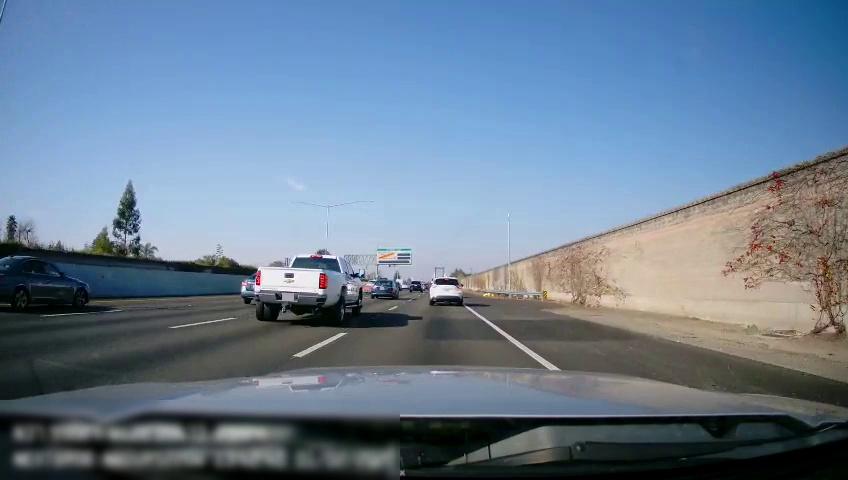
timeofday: Day
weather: Sunny
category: Drivable Space
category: Vehicles | Car
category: Vehicles | Truck
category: Vehicles | SUV
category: Vehicles | Car
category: Vehicles | SUV
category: Vehicles | Car
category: Vehicles | Car
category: Lanes | Current Lane
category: Lanes | Current Lane
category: Lanes | Alternate Lane
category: Lanes | Alternate Lane
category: Lanes | Alternate Lane
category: Traffic | Signs